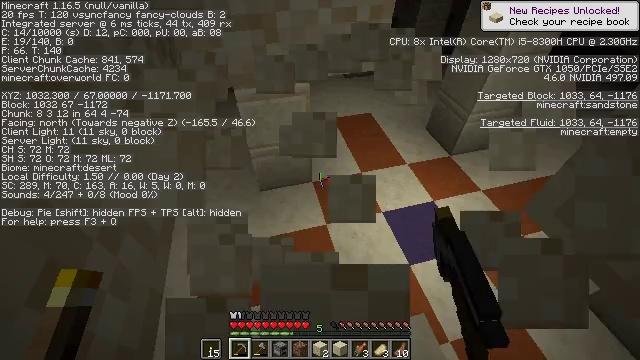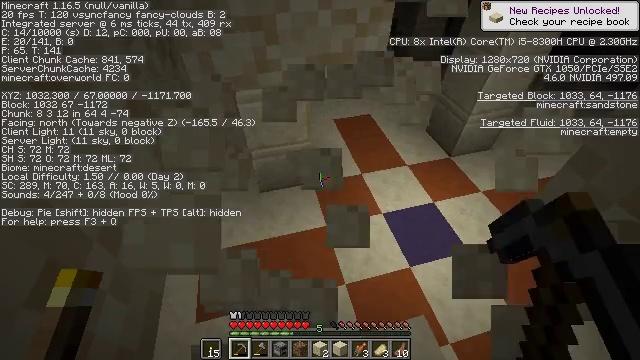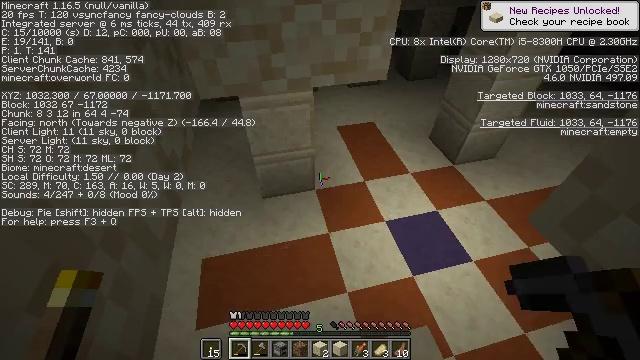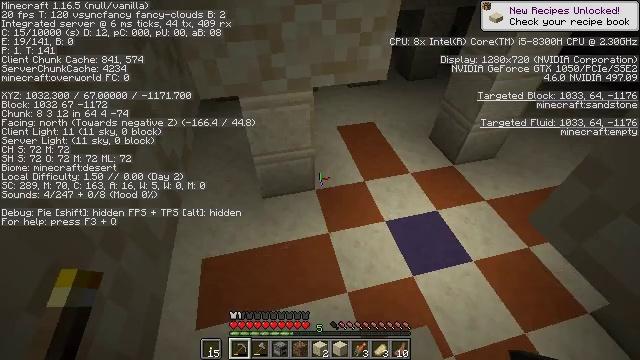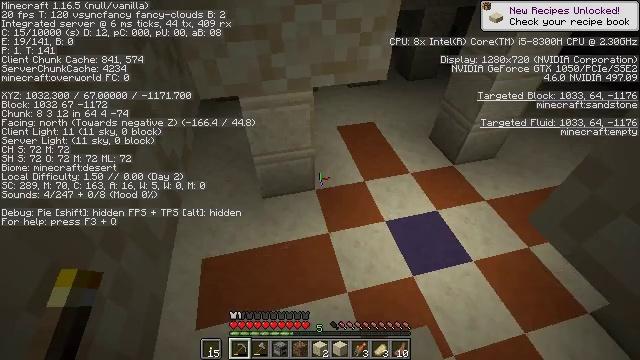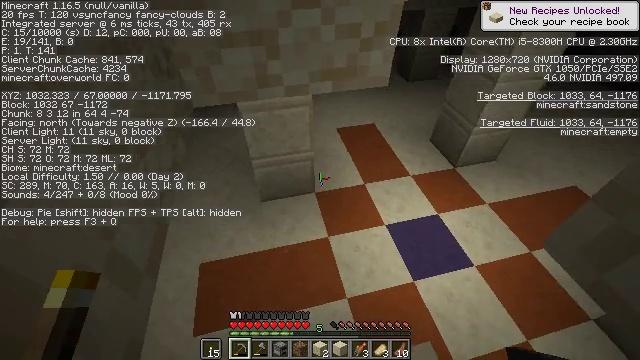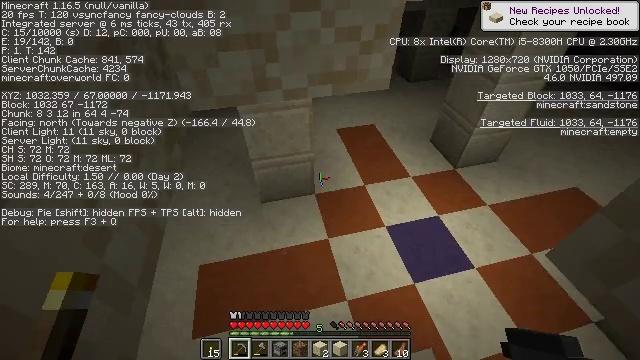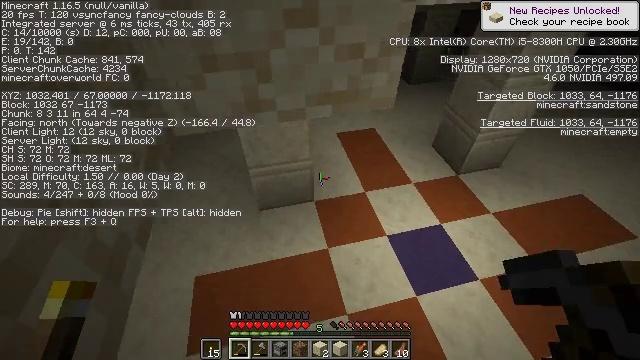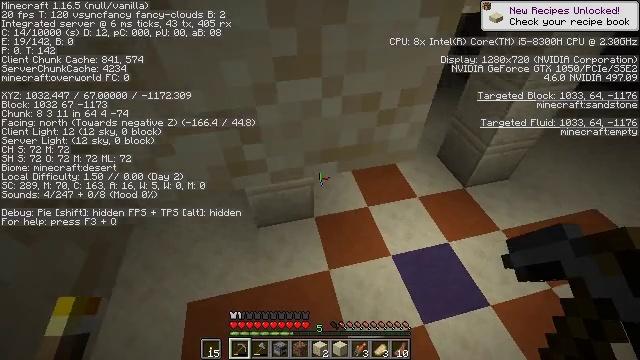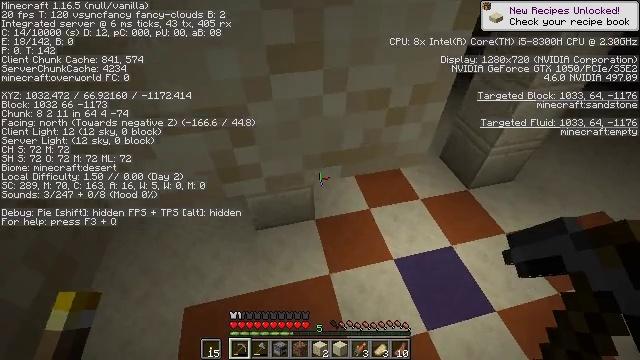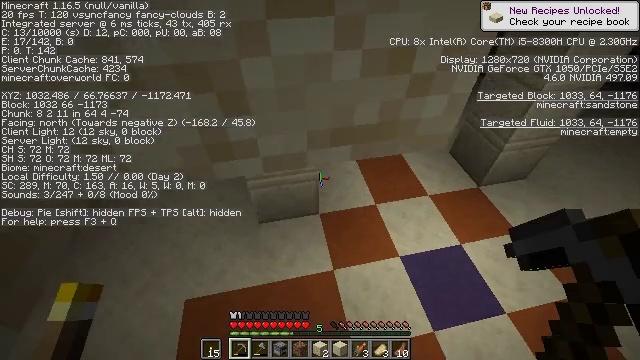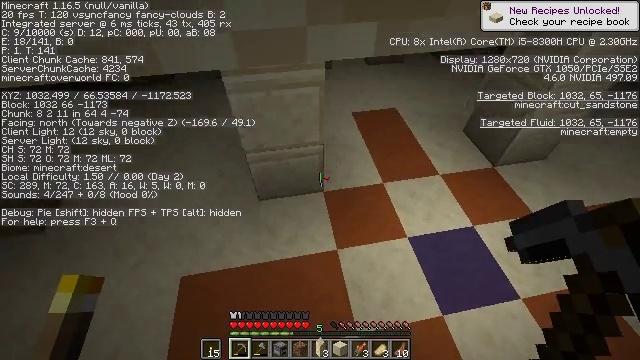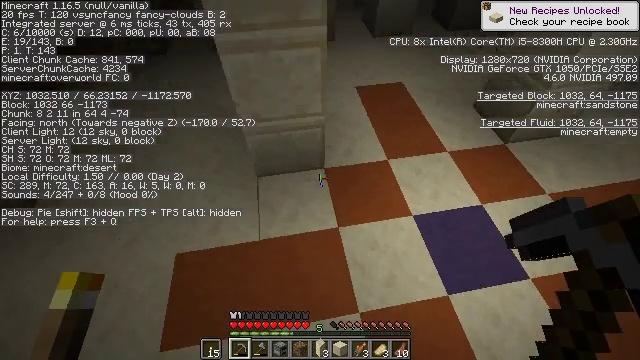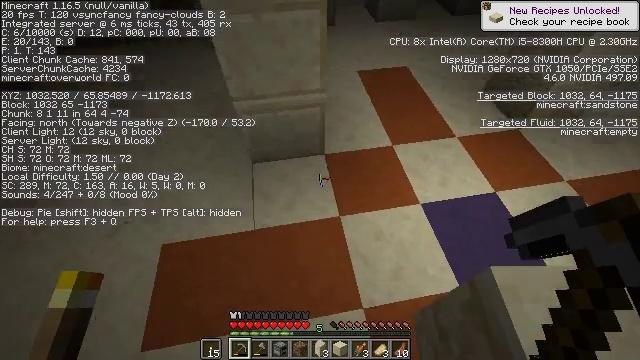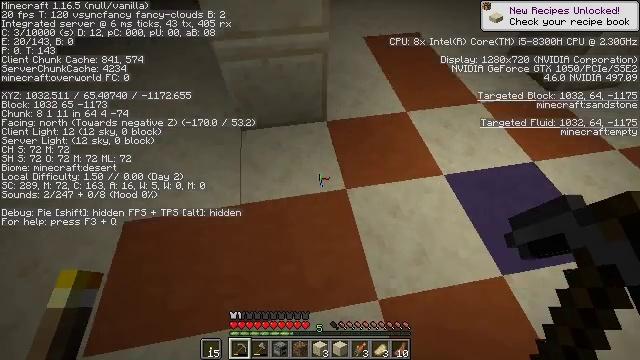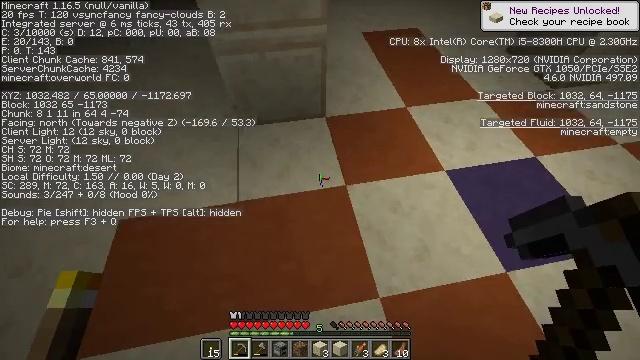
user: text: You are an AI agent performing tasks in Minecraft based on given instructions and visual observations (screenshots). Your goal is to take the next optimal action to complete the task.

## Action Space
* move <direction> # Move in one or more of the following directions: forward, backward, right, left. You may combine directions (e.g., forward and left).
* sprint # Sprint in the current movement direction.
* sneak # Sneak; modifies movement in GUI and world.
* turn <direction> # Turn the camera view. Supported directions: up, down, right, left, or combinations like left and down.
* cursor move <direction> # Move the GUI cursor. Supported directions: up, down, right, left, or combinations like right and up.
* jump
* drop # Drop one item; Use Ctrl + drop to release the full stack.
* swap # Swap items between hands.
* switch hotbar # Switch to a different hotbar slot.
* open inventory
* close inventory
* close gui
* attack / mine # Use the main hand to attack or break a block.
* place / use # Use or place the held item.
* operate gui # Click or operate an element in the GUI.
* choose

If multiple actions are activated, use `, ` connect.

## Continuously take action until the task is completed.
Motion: motion action
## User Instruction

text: Remove blue terracotta to use elsewhere.
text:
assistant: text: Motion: no_op
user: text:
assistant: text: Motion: turn up
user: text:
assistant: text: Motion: no_op
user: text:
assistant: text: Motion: no_op
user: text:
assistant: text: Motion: move forward
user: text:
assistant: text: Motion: move forward
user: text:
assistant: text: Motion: move forward
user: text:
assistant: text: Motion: move forward
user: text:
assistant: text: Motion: no_op
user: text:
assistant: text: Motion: turn left and down
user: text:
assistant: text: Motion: turn left and down
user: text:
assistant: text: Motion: turn down
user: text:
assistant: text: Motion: no_op
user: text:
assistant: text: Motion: move left
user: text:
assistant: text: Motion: move left
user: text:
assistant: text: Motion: move left, turn right and up
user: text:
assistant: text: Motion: move left, turn right and up
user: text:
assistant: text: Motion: move left, turn right and up
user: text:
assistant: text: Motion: turn right and up
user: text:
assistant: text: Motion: no_op
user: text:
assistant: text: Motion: no_op
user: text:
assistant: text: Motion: no_op
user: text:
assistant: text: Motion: move forward, turn right and down
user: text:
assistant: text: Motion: move forward
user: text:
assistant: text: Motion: move forward
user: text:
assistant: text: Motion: move forward, turn right and down
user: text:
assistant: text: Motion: move forward, turn right
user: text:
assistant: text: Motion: turn right and down
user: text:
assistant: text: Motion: turn right
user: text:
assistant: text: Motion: attack / mine